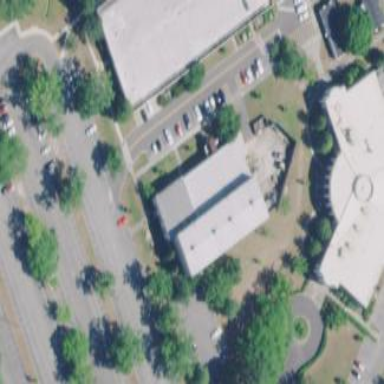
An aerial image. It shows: College building.